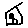
Label: house